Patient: sex M, age 75
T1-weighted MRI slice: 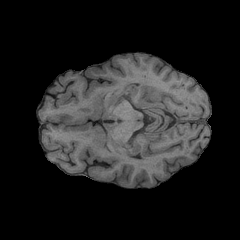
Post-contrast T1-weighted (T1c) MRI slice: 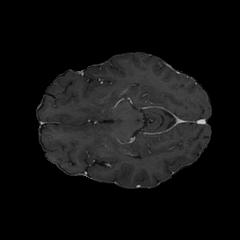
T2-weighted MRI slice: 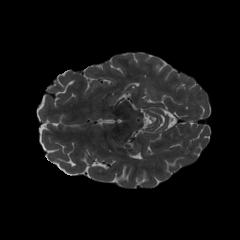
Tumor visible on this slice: no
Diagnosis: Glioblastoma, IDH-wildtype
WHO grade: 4